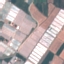
Land use / land cover class: Industrial